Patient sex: M
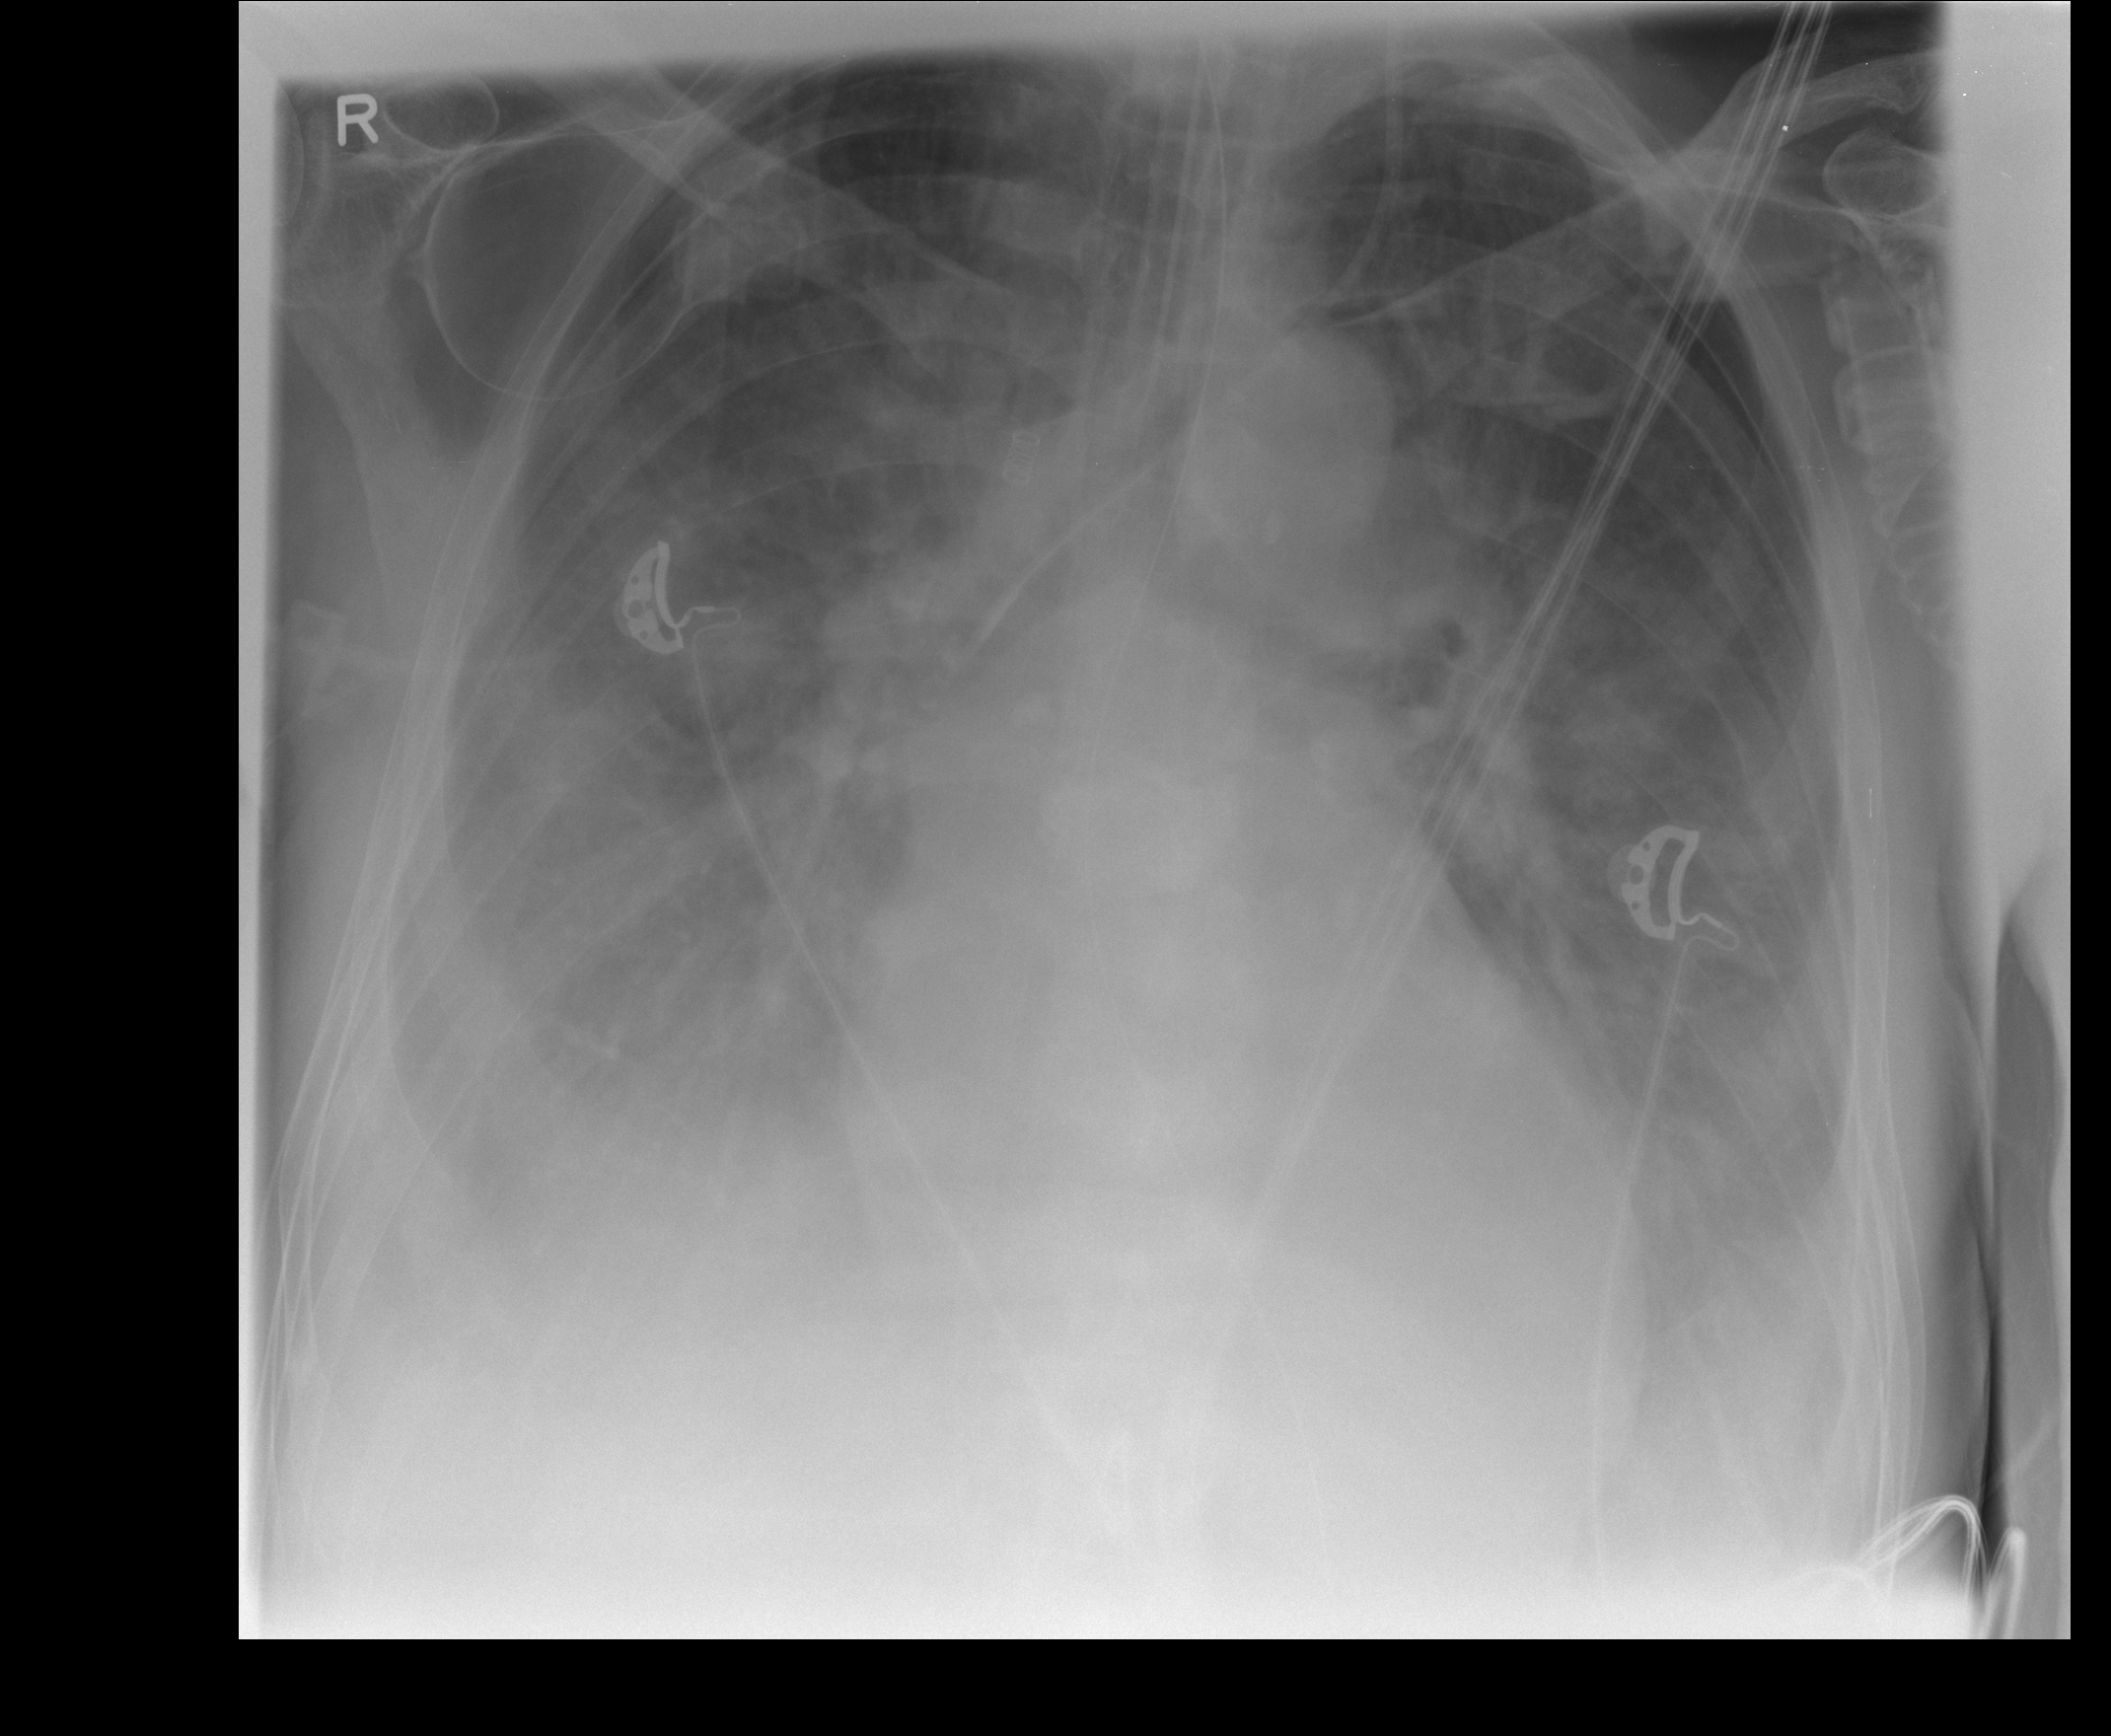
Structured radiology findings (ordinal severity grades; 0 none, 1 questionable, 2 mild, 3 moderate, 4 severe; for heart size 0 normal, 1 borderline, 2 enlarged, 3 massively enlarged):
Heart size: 2
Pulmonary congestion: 3
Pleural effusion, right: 3
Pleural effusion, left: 2
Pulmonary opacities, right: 3
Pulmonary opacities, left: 2
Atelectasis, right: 3
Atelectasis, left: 2